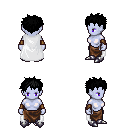
a pixel art fantasy rpg character, female body template, dark elf, purple skin, white cape, robe skirt, black bedhead hairstyle, cloth bracers, metal boots, four views (front, back, left, right), 2x2 character sprite sheet, small pixel art, hard edges, no anti-aliasing